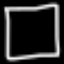
Label: square